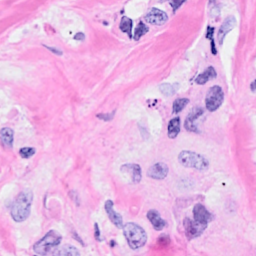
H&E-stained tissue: Breast